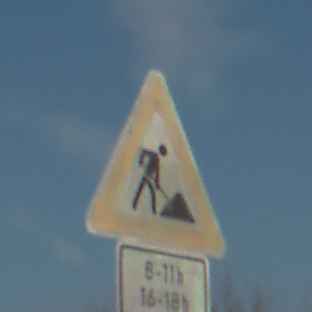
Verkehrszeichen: Arbeitsstelle
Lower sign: ZeitangabenOhneBeschraenkungAufWochentage2
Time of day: MorningAfternoon
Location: Outdoor (Nature)
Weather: Clear
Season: NotSpecified
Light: Natural